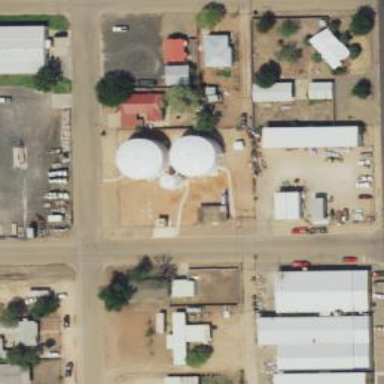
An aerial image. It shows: Storage tank with man-made structure.